Interaction volume radius: 5 \u00c5
Interaction volume height: 25 \u00c5
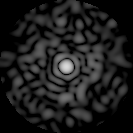
Disorder parameter: 0.8231